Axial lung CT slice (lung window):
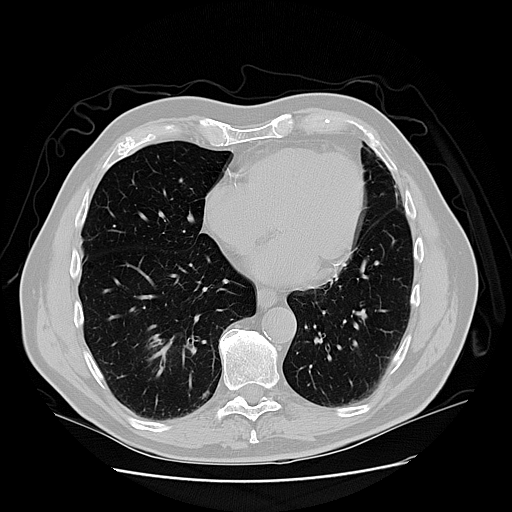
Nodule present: yes
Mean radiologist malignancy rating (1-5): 1.333